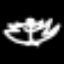
Label: angel